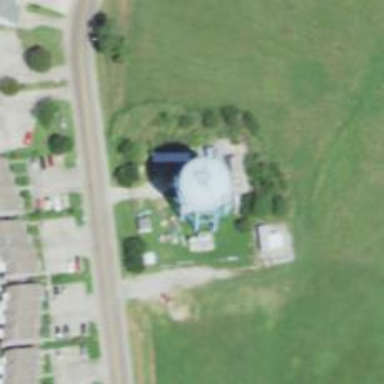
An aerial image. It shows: Water tower that is man-made.